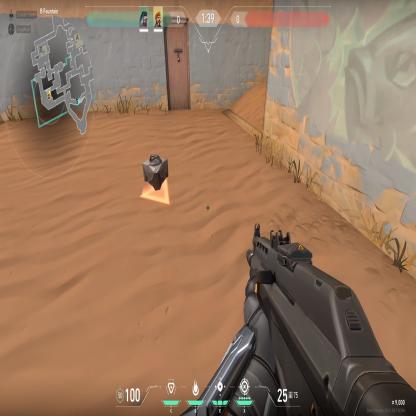
Label: dropped spike